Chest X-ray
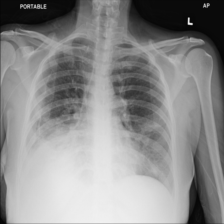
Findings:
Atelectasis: negative
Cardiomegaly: negative
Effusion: negative
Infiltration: positive
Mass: positive
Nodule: negative
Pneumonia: negative
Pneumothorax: negative
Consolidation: negative
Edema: negative
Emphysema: negative
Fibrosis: negative
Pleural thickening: negative
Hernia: negative